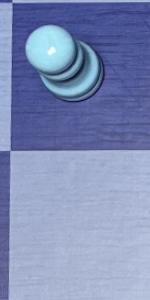
Label: Empty